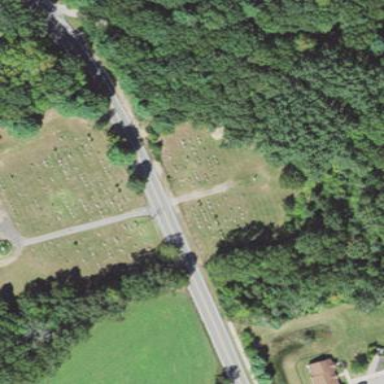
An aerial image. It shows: Private cemetery.